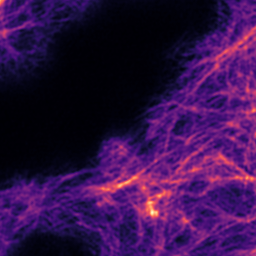
Label: Super-resolution F-actin image